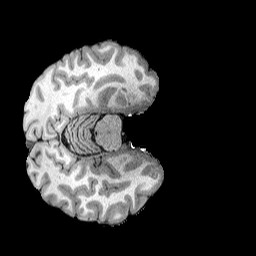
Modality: T1w
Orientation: axial
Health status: ill